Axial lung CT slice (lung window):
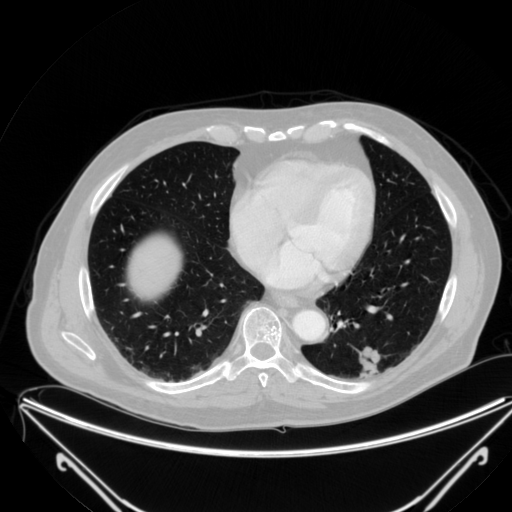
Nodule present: yes
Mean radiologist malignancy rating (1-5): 3.75